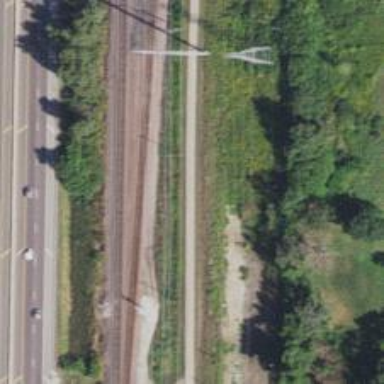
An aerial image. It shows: Abandoned railway.